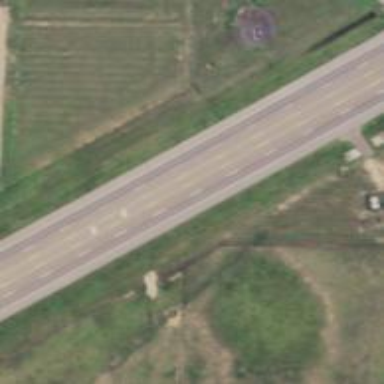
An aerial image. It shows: Asphalt road classified as trunk highway.